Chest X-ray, AP view. Patient: 3 years old, sex F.
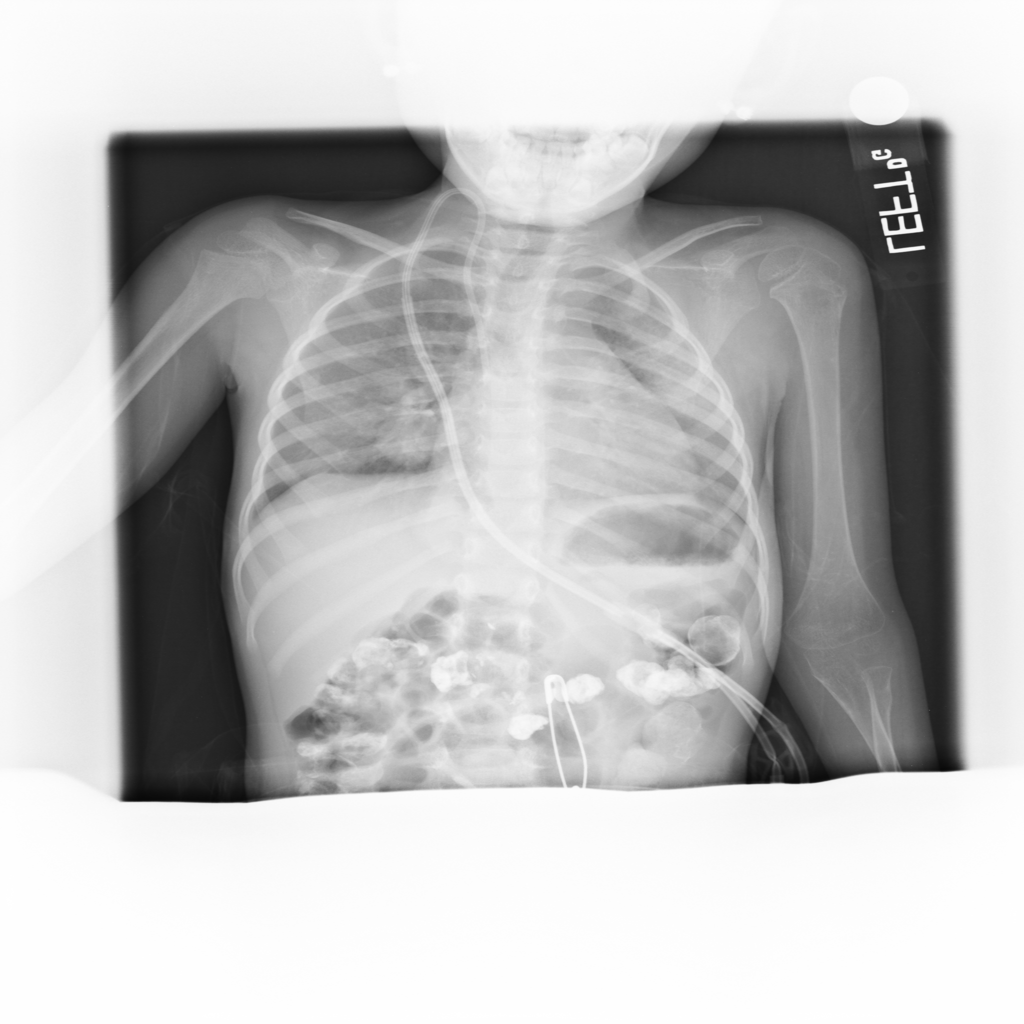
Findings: Infiltration, Mass, Pneumonia